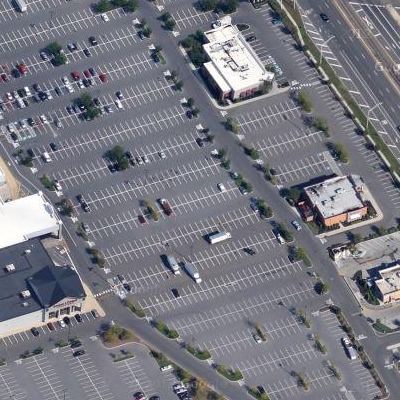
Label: Parking